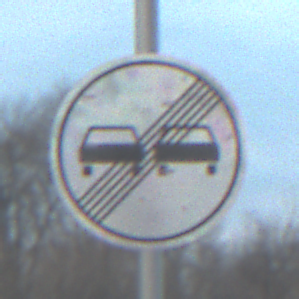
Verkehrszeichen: EndeUeberholverbot
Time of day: SunriseSunset
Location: Outdoor (RoadRail)
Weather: PartlyCloudy
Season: NotSpecified
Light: Natural